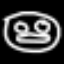
Label: frog